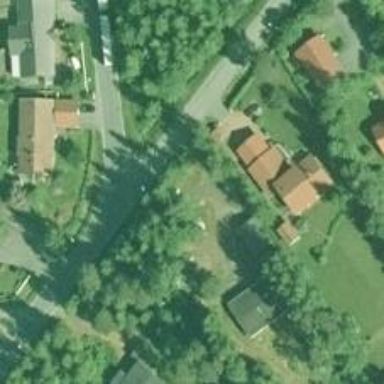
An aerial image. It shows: Asphalt cycleway.